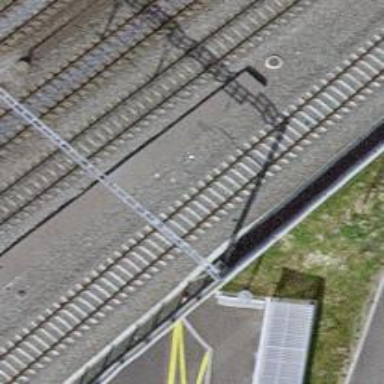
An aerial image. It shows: Railway siding with one electrified track and contact line.